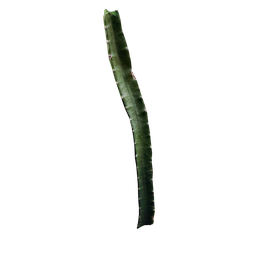
Label: nature